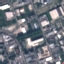
Land use / land cover class: Industrial